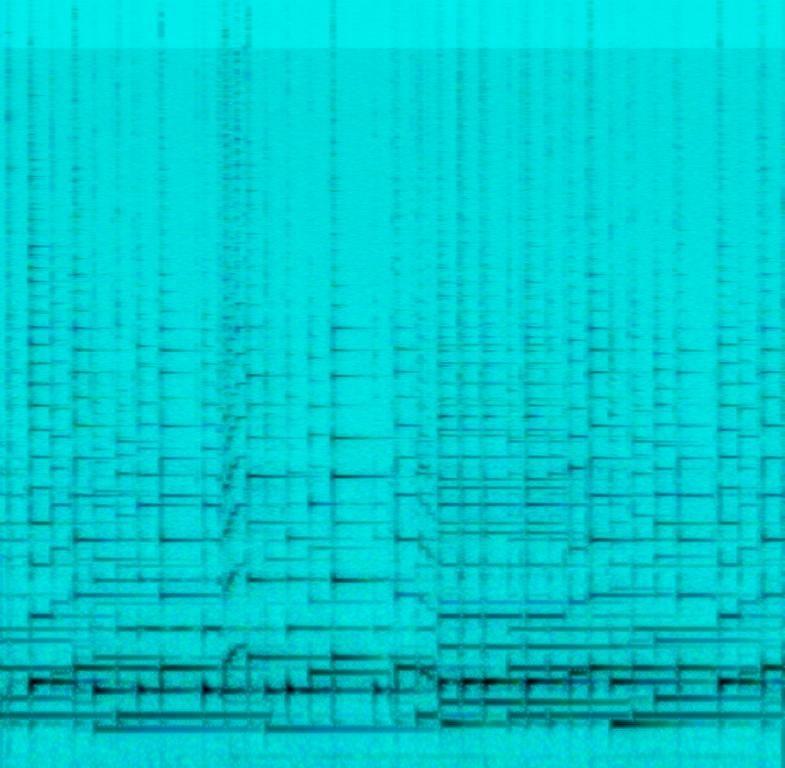
The music features an ukulele playing a combination of melody and arpeggiated accompaniment. There are no other instruments, this is a solo interpretation.